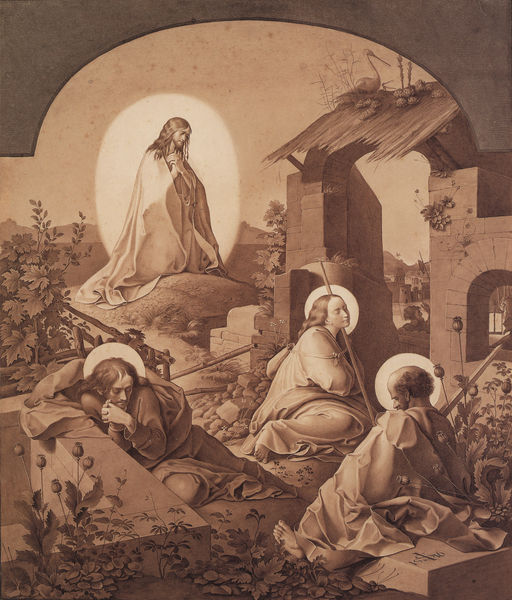
Titel: Jesus und die schlafenden Jünger am Ölberg (Gebet am Ölberg)
Künstler: Julius Schnorr von Carolsfeld
Standort: Dresden
Institution: Staatliche Kunstsammlungen, Kupferstich-Kabinett
Schlagwörter: berg, blätter, felsen, gott, gruppe, himmel, laub, mann, schatten, schlaf, umhang, vogel, wasser, landschaft, see, abend, blume, blumen, braun, fenster, frau, grau, holz, licht, männer, nacht, stroh, weiss, zeichnung, blüten, dach, gebäude, gras, haus, tier, tiere, tuch, weg, zaun, malerei, jung, architektur, arme, bibel, falten, johannes, rahmen, stein, steine, hände, feld, gräser, hügel, strauch, büsche, hütte, pfad, gewand, haare, kelch, mantel, stoff, drei, familie, gewänder, blatt, person, pflanzen, locken, renaissance, scheitel, brunnen, stock, engel, garten, beine, deutschland, liegen, schlafen, schlafend, schlafende, schnabel, bogen, italien, stab, abends, fels, gebirge, dorf, mauer, ziegel, grafik, graphik, monochrom, latten, naiv, grisaille, rundbogen, romantik, trümmer, soldaten, wein, glatze, liegend, zehen, nazarener, tor, bögen, vier, ruine, stangen, fuss, strohdach, religion, kohle, moos, monochromie, traum, barfuß, erdbeeren, mohn, druck, stich, nd, scharz, knien, stöcke, bleistift, friedhof, ruinen, tasche, beten, gebet, schein, heiligenschein, efeu, stäbe, nimbus, christus, grab, jesus, jesus christus, mauern, vision, nest, stall, unkraut, erscheinung, heilige, fresko, dürer, hirtenstab, wanderstock, korbbogen, jünger, heilig, maria, kupferstich, christen, heiland, jerusalem, bitte, hirten, schäfer, petrus, lichtschein, auferstehung, verkündigung, legende, geburt, zeichung, erhöht, sarkophag, lagern, betender, heiligenscheine, kraniche, geburt christi, mandorla, storch, apostel, aura, hockende, nimus, golgatha, nimben, christus am ölberg, ölberg, christi geburt, simon, altdeutsche malerei, gethsemane, dialog, zähen, gezemaneh, moon, aureolen, unterkunft, herberge, wanderstäbe, zaunlatten, auro, erscheinng, erscheunung, getzemane, jünger schlafend, christus in gloriole, storch auf dem dach, stroch, sapia, histenstab